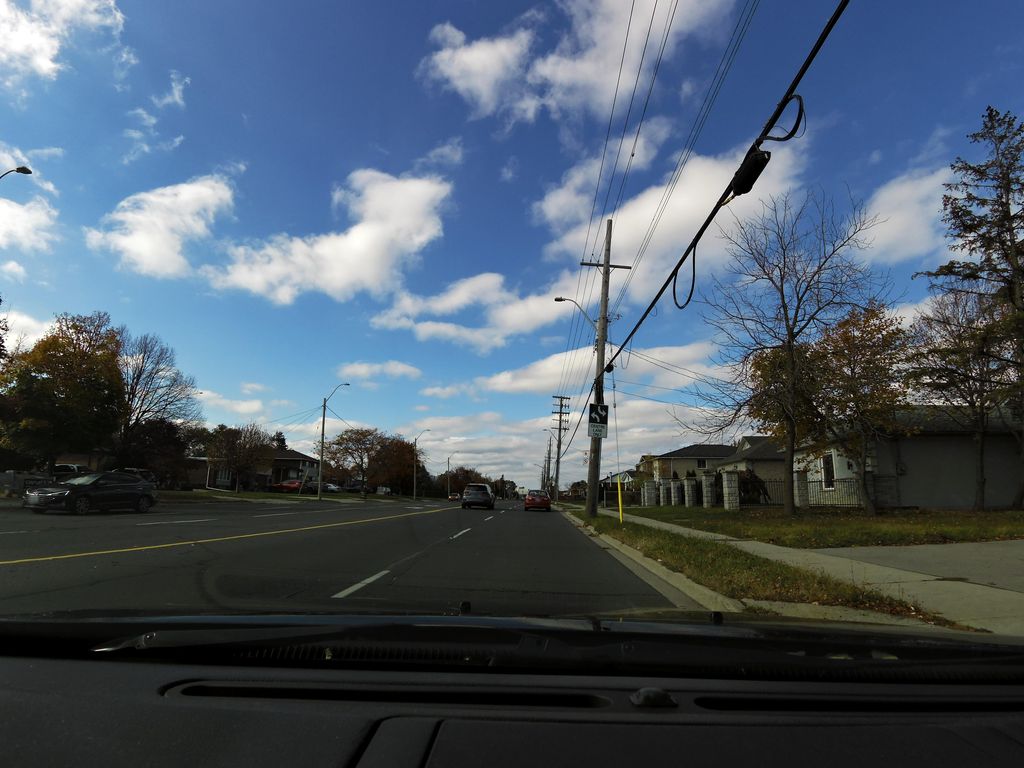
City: hamilton